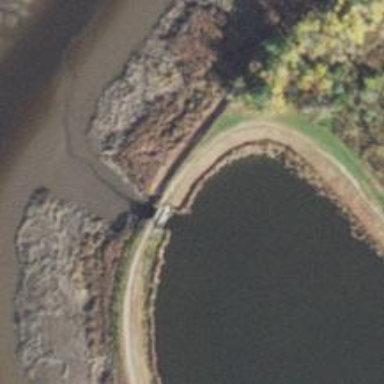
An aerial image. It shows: Dam across waterway.